Question: I'm using JSQMessagesController for a project I'm working on and opened an issue on the Github page, however after some consultation with the author we were not able to resolve the issue.
I have a collectionView which is populated by a list of messages, however when the view is first loaded the top message is cut off from the top of the screen, when the keyboard is shown and dismissed the view displays as intended as demonstrated below:

When the keyboard is shown, an event is obviously fired which revalidates the layout, but what is it? I have tried the following steps:
'''
self.collectionView.collectionViewLayout.invalidateLayout()
self.collectionView.reloadData()
'''
But this did not remedy the problem - any insight would be appreciated.
EDIT: After testing, the view hierarchy seems to be invalidated when I set the background image for the view:
'''
backgroundView = UIImageView(frame: CGRect(x: 0, y: 0, width: view.frame.width, height: view.frame.height))
backgroundView.image = UIImage(named: "background")
self.view.insertSubview(backgroundView, atIndex: 0)
'''
Removing these lines gets rid of undesired top-margin, however bringing up the keyboard will still resolve the broken constraint.
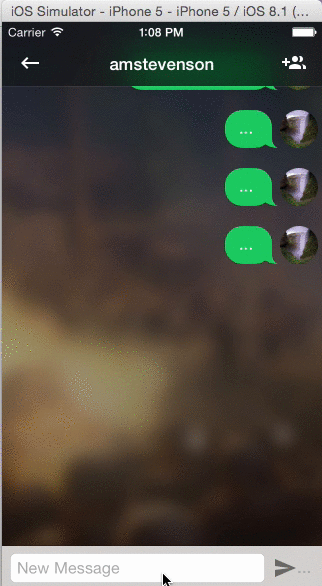
Answer: Have you tried to change insets of the collection view? Something like:
'[self.collectionView setContentInset:UIEdgeInsetsMake(64.0, 0.0, 0.0, 0.0)];'